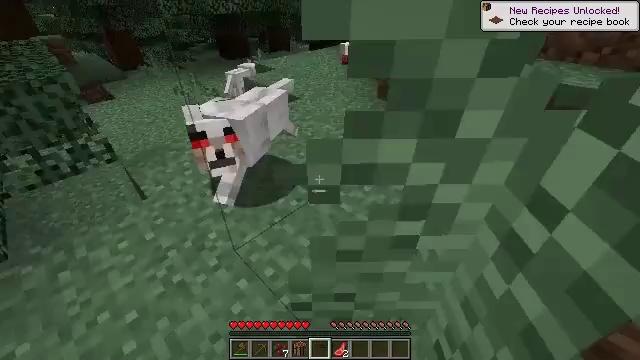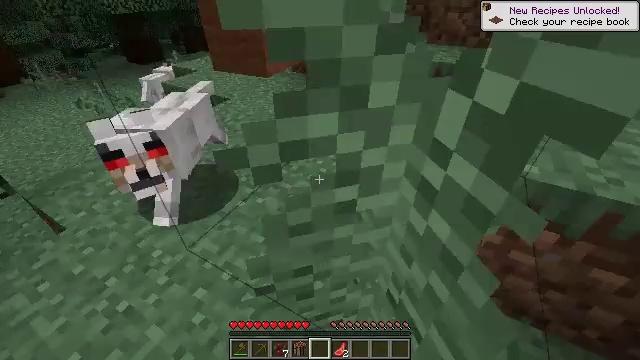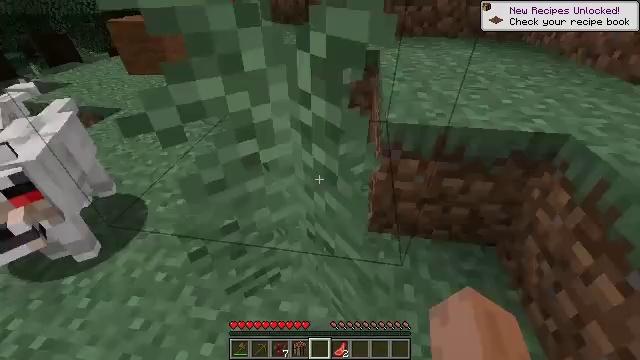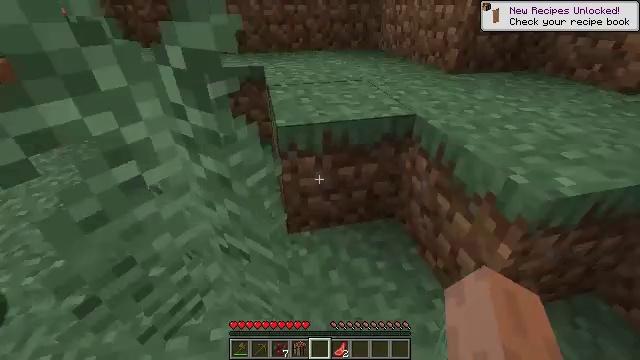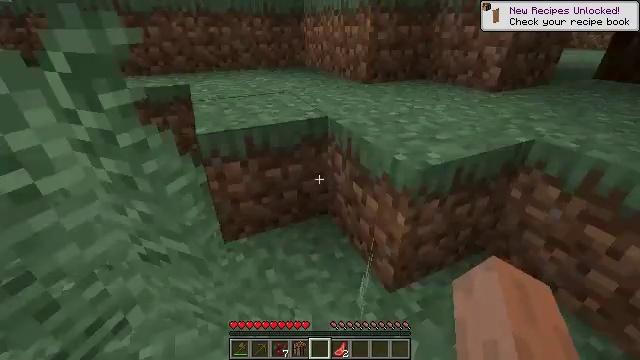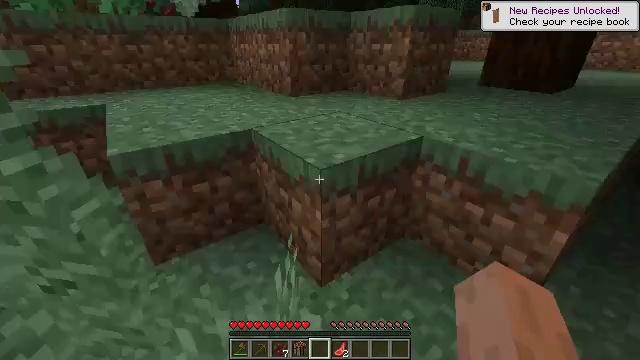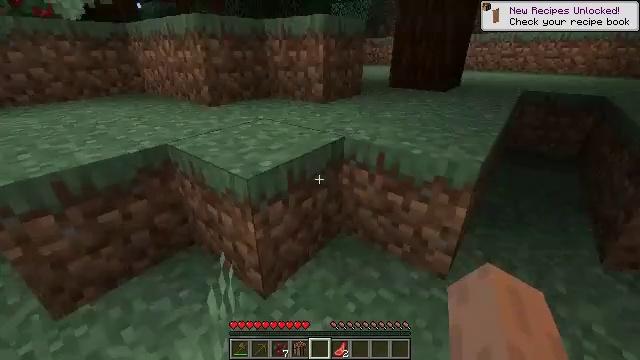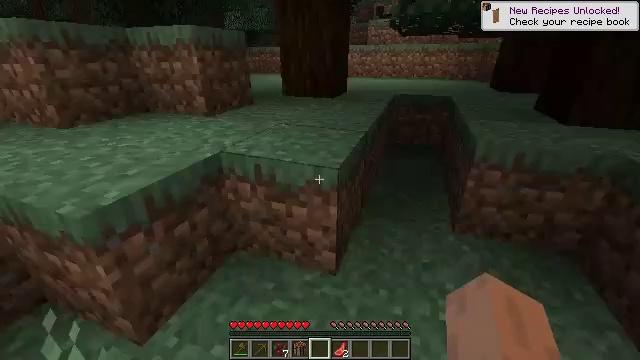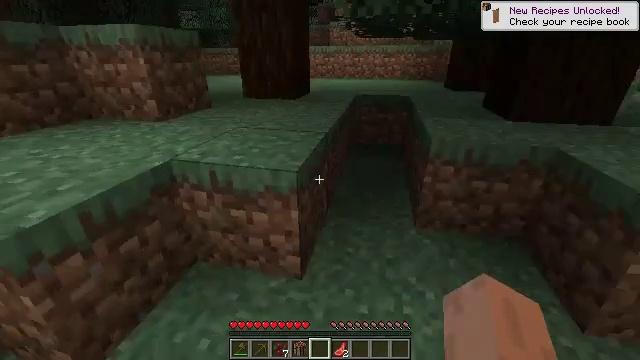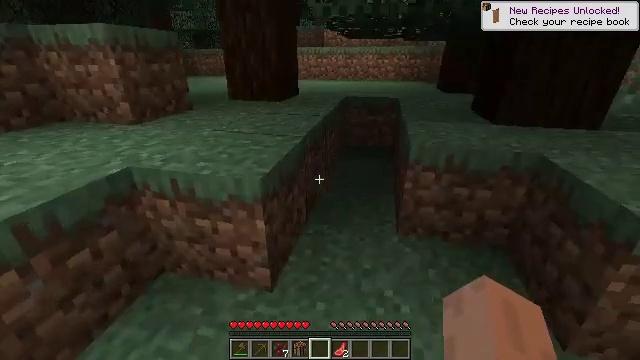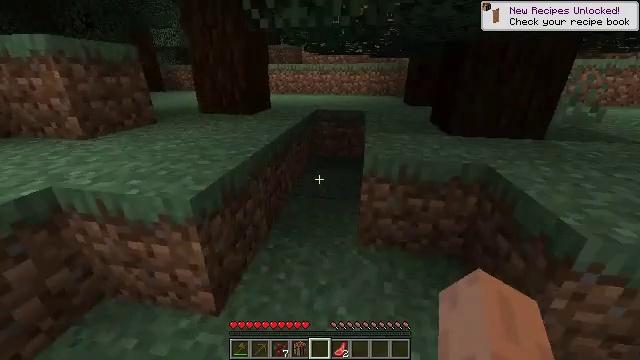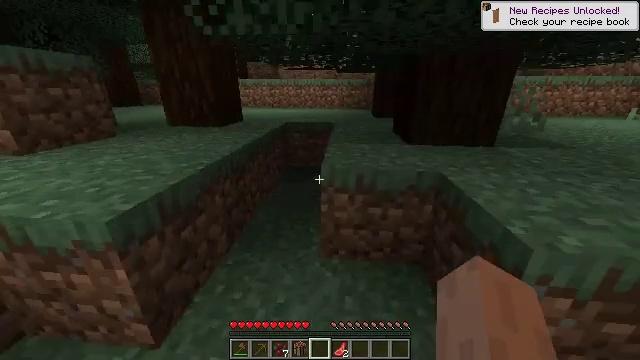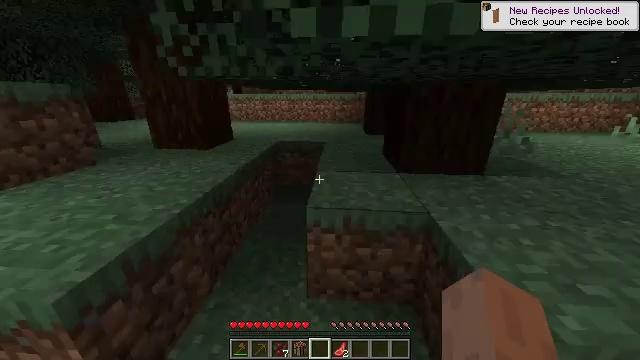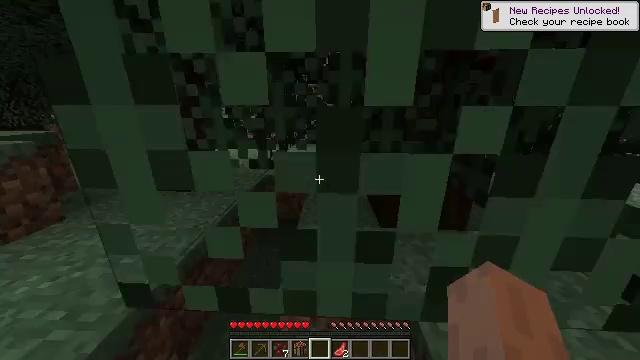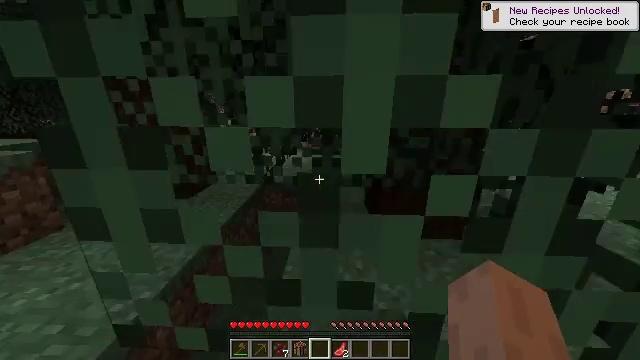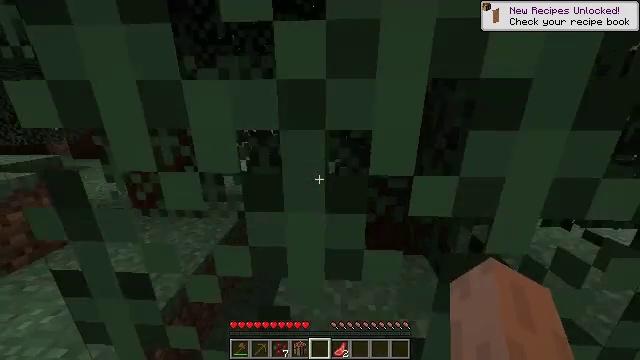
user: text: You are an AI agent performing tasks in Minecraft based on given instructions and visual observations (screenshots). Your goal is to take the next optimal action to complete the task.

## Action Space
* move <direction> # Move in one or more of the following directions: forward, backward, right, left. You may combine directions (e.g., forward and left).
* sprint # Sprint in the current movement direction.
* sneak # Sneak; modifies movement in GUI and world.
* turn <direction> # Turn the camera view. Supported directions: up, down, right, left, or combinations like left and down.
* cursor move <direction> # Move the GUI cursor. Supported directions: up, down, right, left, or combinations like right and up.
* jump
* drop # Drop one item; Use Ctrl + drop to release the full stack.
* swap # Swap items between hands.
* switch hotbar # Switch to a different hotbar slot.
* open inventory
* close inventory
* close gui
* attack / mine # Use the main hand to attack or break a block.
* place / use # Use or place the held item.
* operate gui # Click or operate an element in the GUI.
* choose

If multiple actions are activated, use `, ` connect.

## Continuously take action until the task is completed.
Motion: motion action
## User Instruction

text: Harvest the large fern for decoration.
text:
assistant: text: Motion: move back, turn right
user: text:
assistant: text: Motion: move back and move right, turn right
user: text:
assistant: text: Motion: move back and move right, turn right and up
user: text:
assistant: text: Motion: move back and move right, turn right and up
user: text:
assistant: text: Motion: move back and move right, turn right and up
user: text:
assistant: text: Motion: move right, turn right and up
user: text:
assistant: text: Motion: move right, turn right and up
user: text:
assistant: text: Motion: move forward and move right, turn right
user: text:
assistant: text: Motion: move forward and move right, sprint
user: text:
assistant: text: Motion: move forward and move right, sprint, turn right and up
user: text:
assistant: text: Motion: move forward and move right, sprint, turn right and up
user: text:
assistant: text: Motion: move forward and move right, sprint, turn right and up, jump
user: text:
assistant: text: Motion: move forward, sprint, turn right and up, jump
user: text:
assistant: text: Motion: move forward, sprint, jump
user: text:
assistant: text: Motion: move forward, sprint, jump
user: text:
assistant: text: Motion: move forward, sprint, jump
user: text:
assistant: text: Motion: move forward, sprint, jump
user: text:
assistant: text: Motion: move forward, sprint, jump
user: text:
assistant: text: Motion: move forward, sprint, jump
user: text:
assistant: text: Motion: move forward, sprint, jump
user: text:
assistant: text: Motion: move forward, sprint, turn right and down
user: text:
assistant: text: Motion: move forward and move right, sprint, turn right and down
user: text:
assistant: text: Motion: move forward and move right, sprint, turn right
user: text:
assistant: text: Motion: move forward and move right, sprint, turn right
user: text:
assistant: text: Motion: move forward and move right, sprint
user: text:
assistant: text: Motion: move forward and move right, sprint, turn right
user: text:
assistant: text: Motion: move forward and move right, sprint, turn right
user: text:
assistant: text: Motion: move forward and move right, sprint, turn right
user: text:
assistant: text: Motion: move forward and move right, sprint, turn right
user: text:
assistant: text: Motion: move forward and move right, sprint